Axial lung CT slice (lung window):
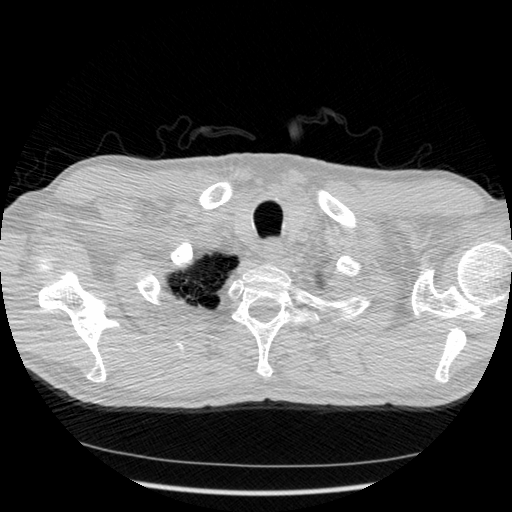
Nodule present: no